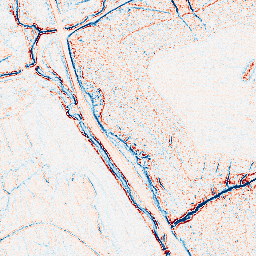
Category: edge_preserving
Decomposition family: anisotropic_diffusion
Decomposition parameters: iterations: 5
kappa: 30
gamma: 0.05
Upsampling method: cubic_mitchell
Upsampling parameters: scale: 2
Upsampling scale: 2